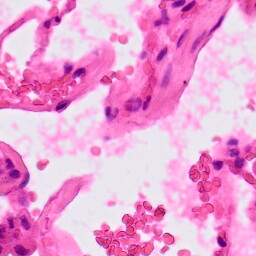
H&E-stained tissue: Lung